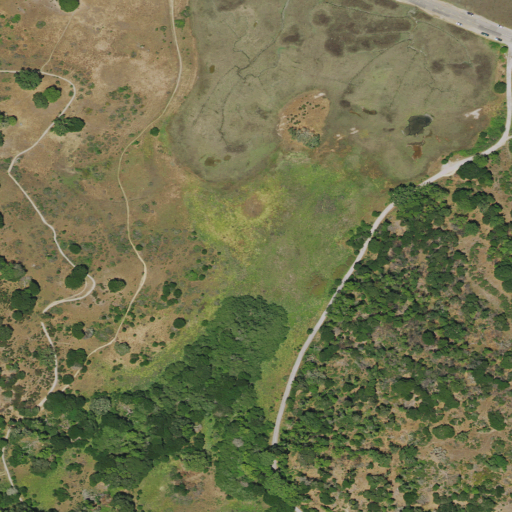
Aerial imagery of plain(s) in California named Miwok Meadows containing shrub, herbaceous wetlands, mixed forest, woody wetlands, grassland, medium intensity development, and low intensity development